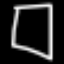
Label: square